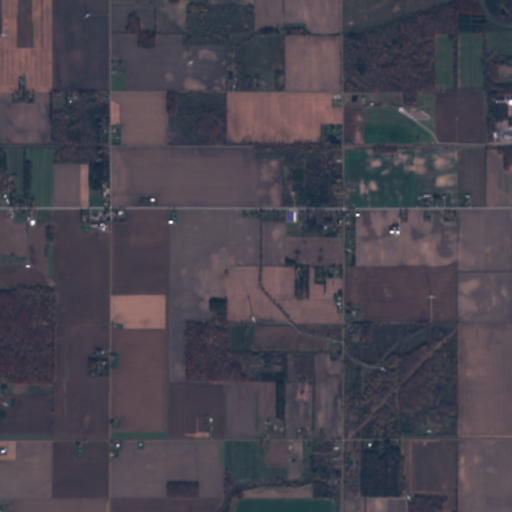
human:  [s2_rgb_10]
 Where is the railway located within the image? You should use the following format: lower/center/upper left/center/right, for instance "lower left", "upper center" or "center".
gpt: The railway is located in the upper of the image.
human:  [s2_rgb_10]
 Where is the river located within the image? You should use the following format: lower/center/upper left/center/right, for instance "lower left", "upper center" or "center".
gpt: The river is located in the upper left of the image.
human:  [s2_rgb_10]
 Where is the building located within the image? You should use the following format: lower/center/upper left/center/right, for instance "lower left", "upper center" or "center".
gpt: There is no building in the image.